Question: I am facing a rather awkward problem. I register two event handlers, one for 'mouseenter' and one for 'mouseout' for the 'li' elements on the page. It has multiple 'div' areas inside it. When I leave the 'li' element it calls the 'out' handler, which is ok. What is not ok is that the 'out' handler is also triggered when I leave a 'div' inside that 'li'.
Below is an image that illustrates it. The blue area is the 'li' element which I register an 'enter' and 'out' event for.

I tried to register handlers on the inner 'divs' that would stop the propagation but it only results in the triggering of the 'out' handler when I enter those inner divs.
Any idea what is going wrong here?
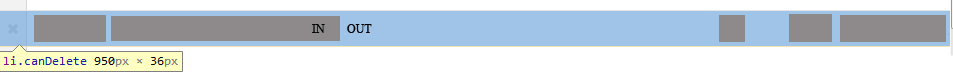
Answer: Use 'mouseleave' instead of mouseout. 'Mouseout' triggers everytime your mouse is going off from exactly atop of the target. So when you enter the 'divs', your mouse goes out of the 'li' and on the div. But it is still inside the 'LI' of course, using mouseleave will make it work.
From JQuery doc:
> The mouseleave event differs from mouseout in the way it handles event
bubbling. If mouseout were used in this example, then when the mouse
pointer moved out of the Inner element, the handler would be
triggered. This is usually undesirable behavior. The mouseleave event,
on the other hand, only triggers its handler when the mouse leaves the
element it is bound to, not a descendant. So in this example, the
handler is triggered when the mouse leaves the Outer element, but not
the Inner element.